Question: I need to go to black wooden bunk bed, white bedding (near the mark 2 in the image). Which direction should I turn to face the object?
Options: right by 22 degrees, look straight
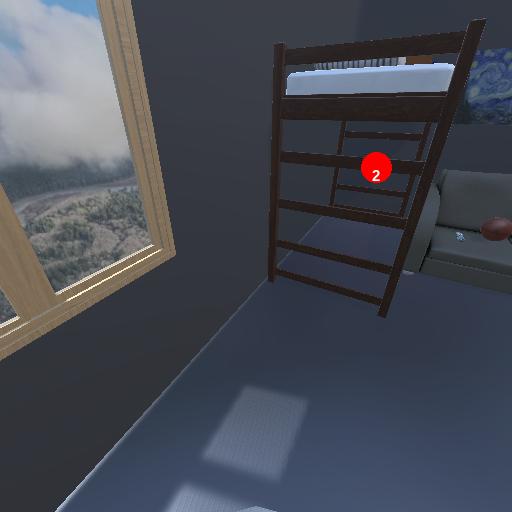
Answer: right by 22 degrees